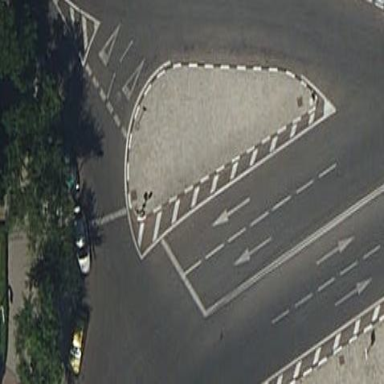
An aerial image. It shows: Kerb serving as barrier.